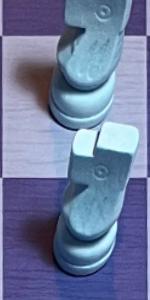
Label: Knight_White